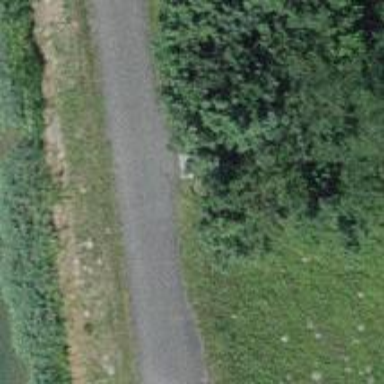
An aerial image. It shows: Brown bench in the vicinity.